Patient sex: F
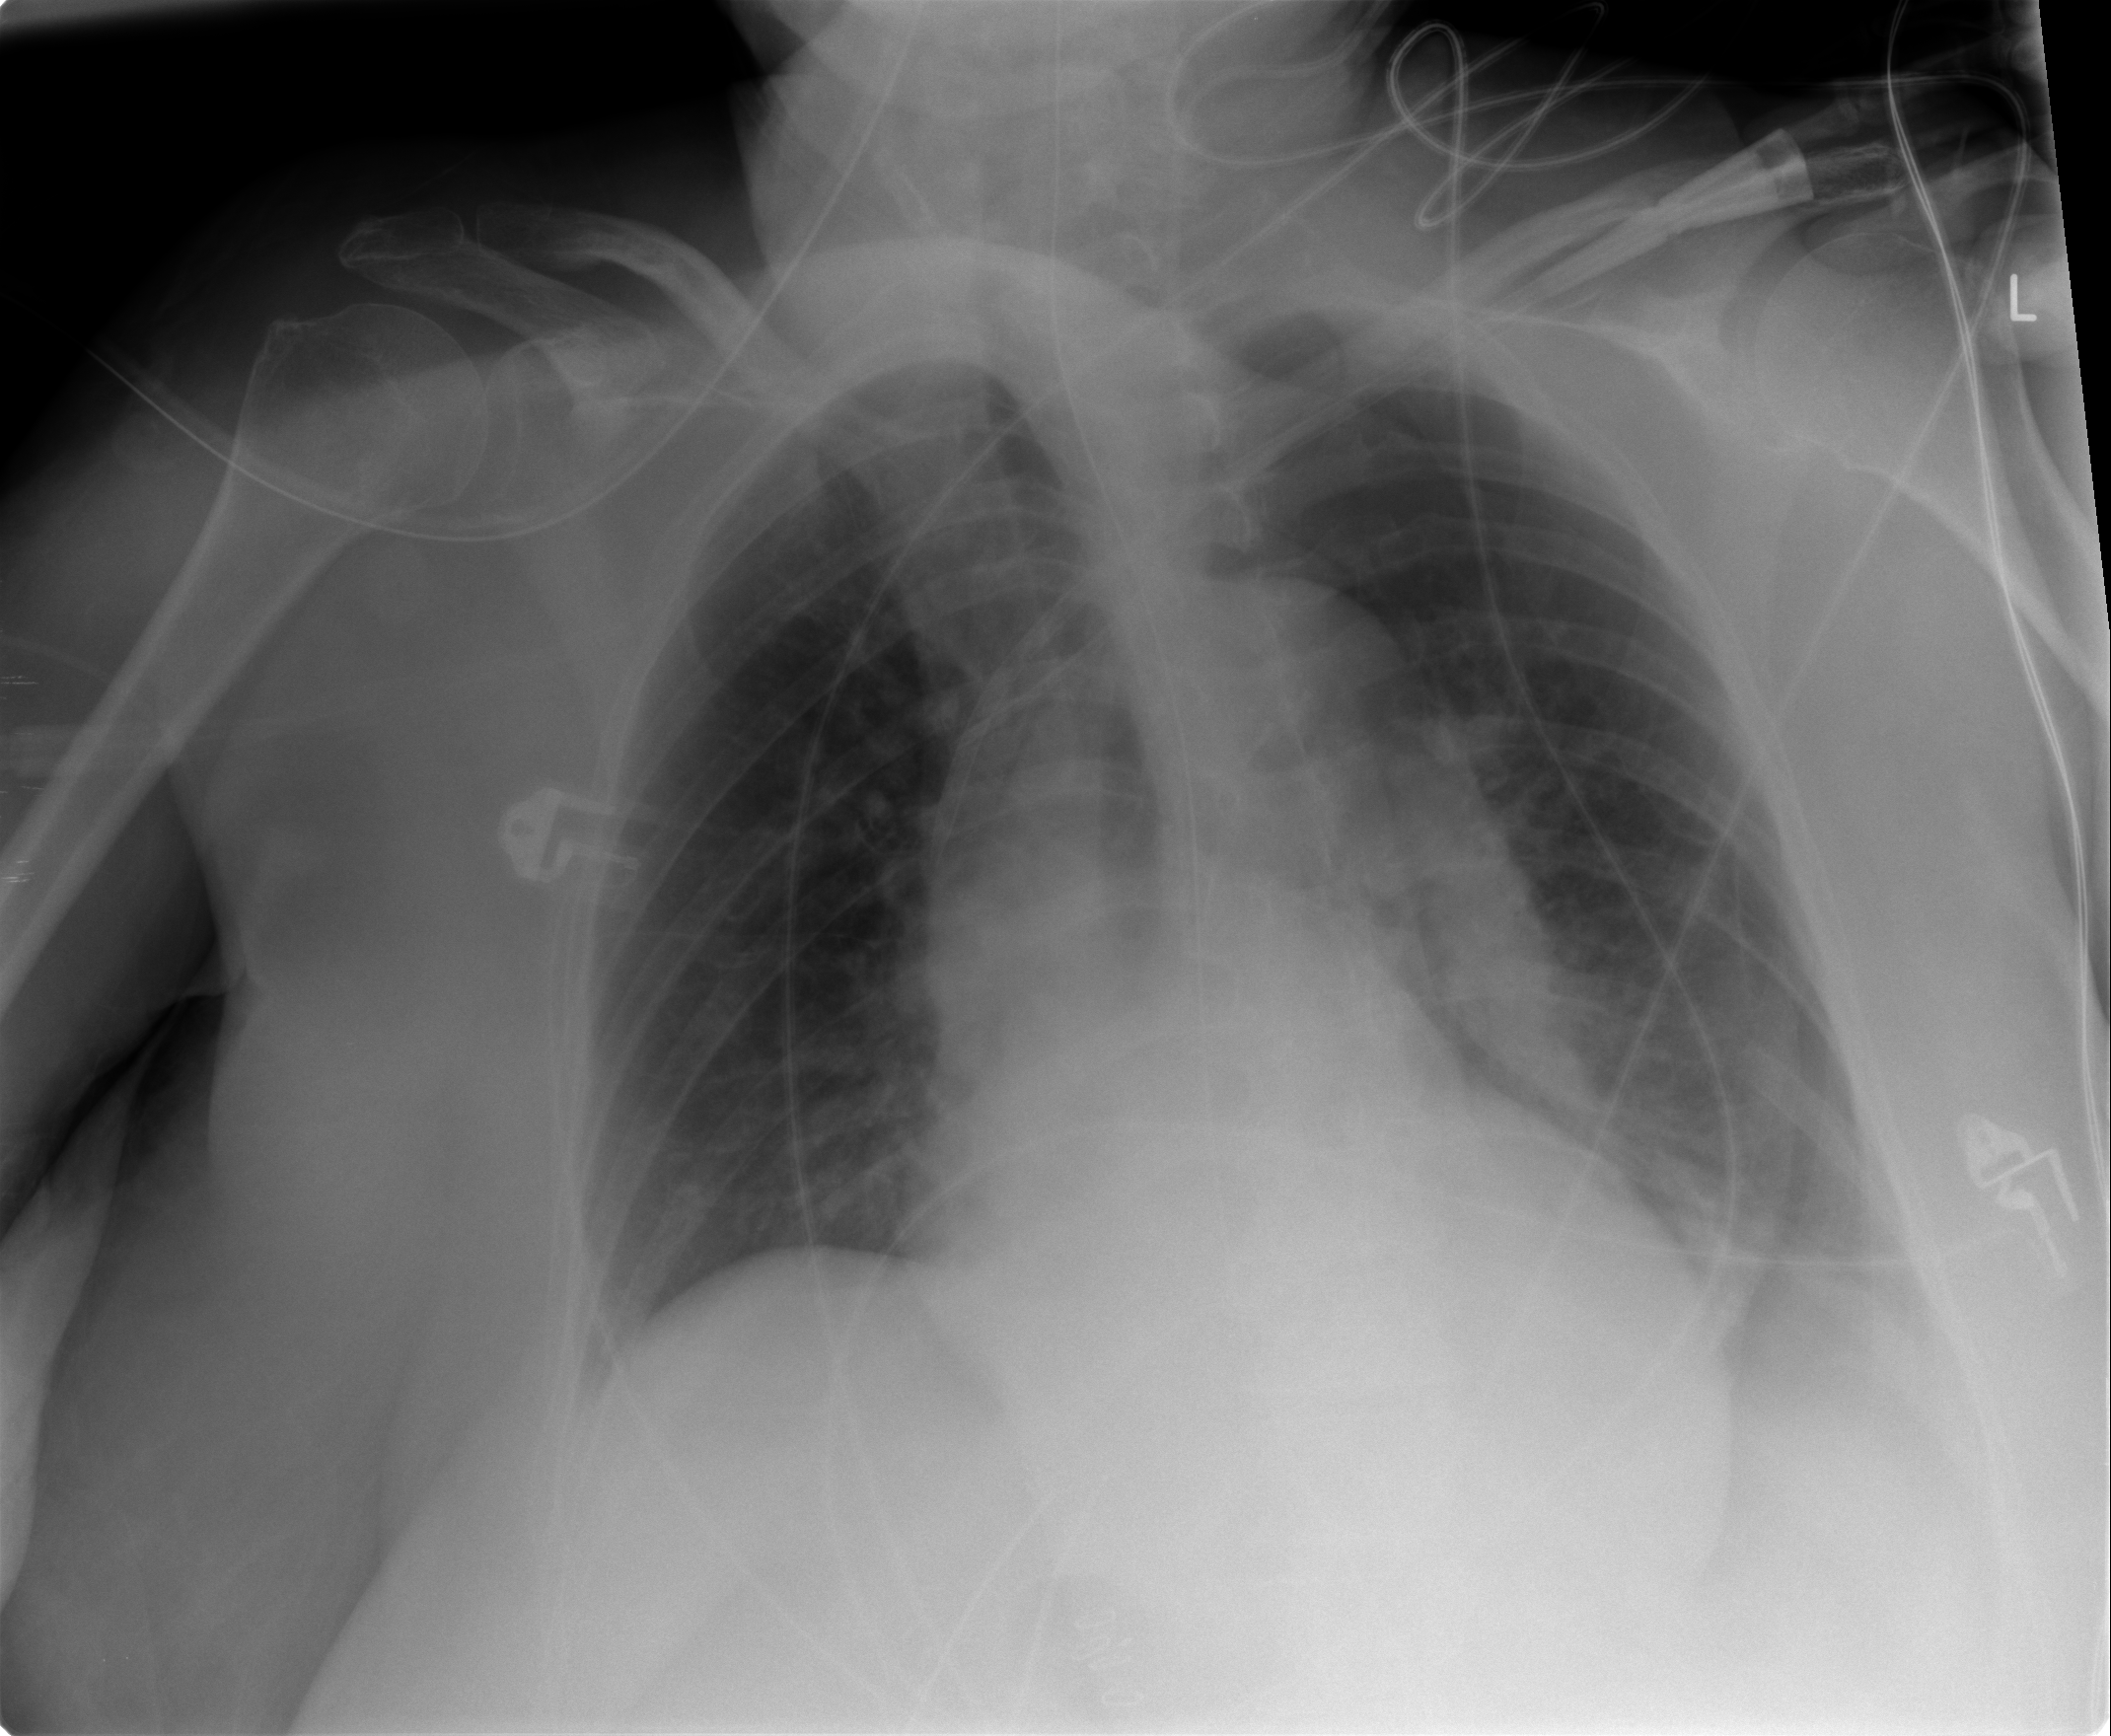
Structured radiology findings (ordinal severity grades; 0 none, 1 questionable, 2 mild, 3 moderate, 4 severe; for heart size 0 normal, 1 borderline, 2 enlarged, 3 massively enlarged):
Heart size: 1
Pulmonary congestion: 0
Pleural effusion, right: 0
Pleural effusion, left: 2
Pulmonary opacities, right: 0
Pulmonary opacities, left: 0
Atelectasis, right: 1
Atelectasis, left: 1